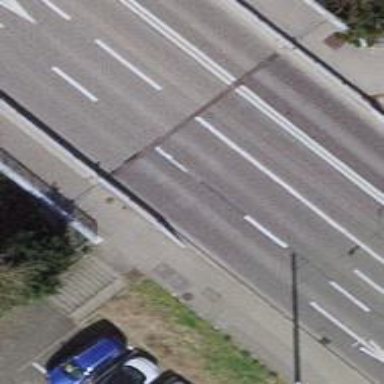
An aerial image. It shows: Primary highway on asphalt bridge with trolley wires.